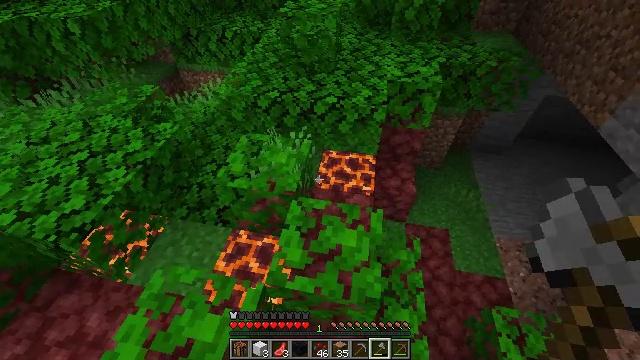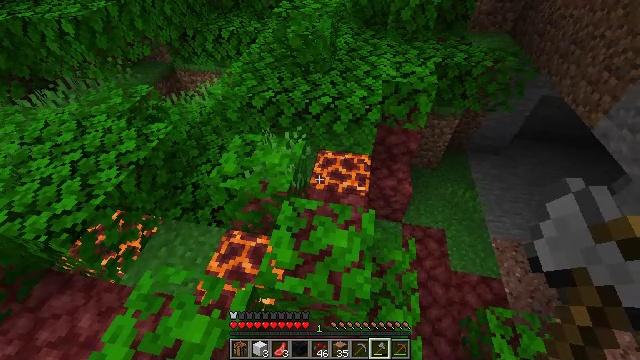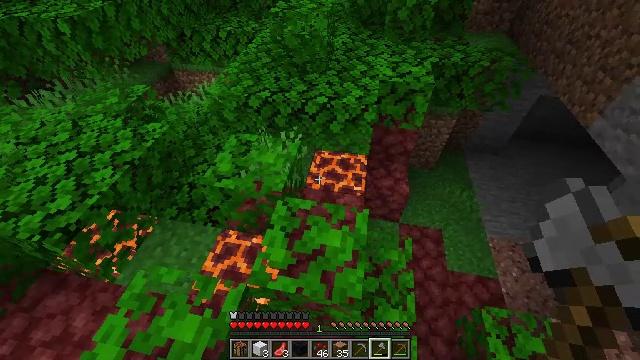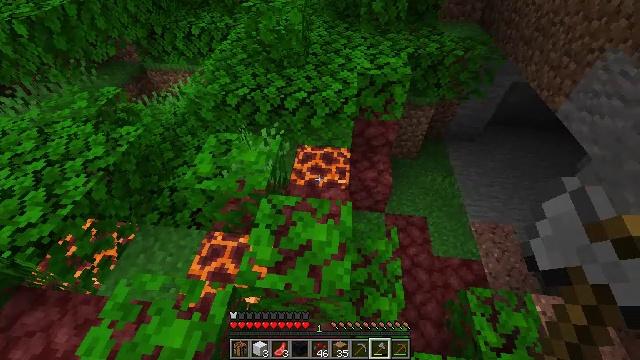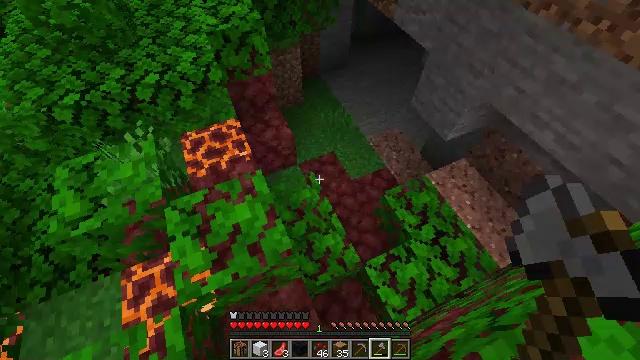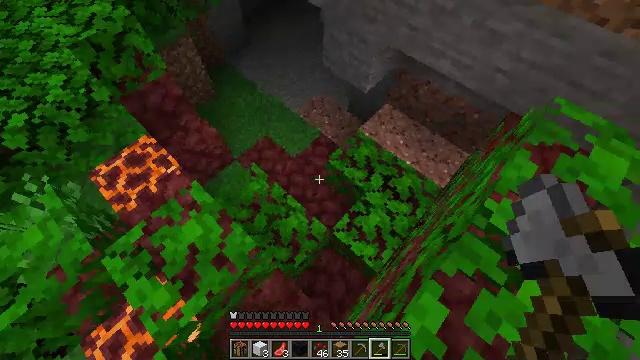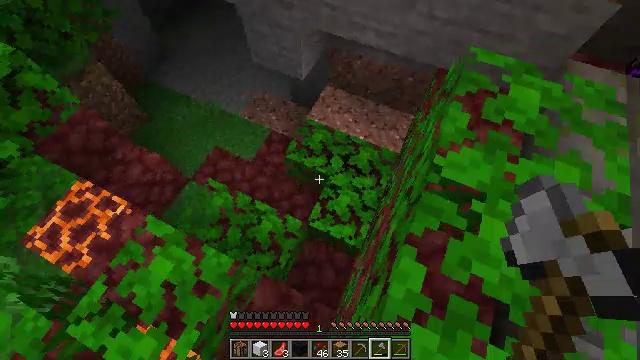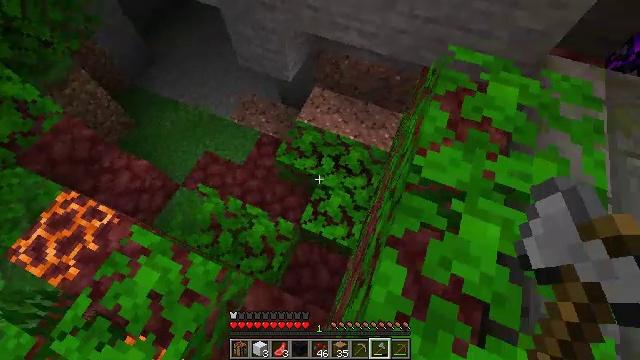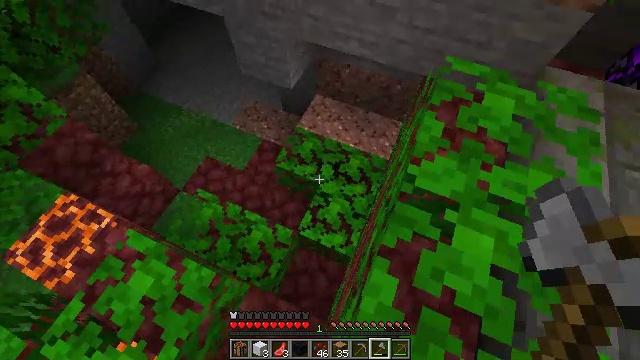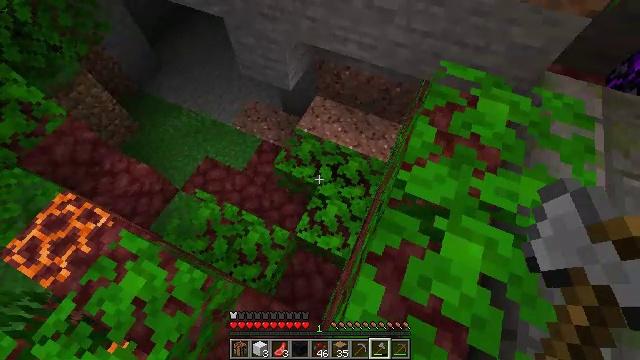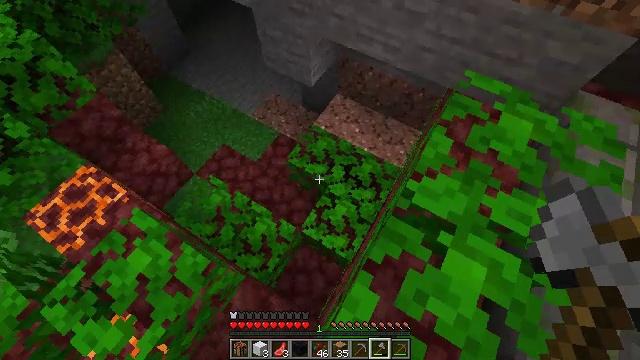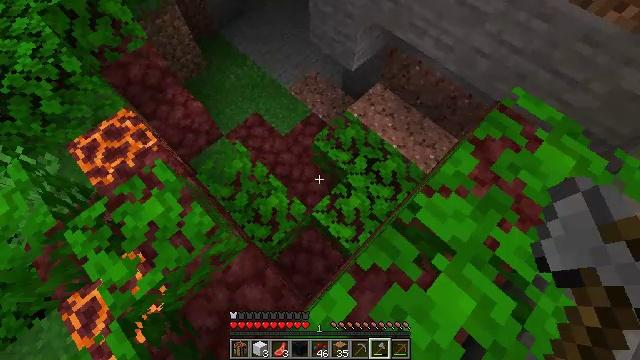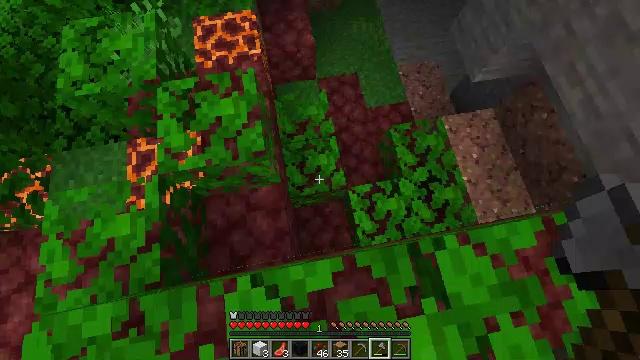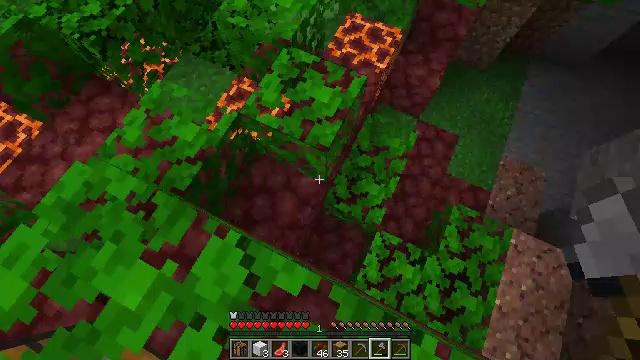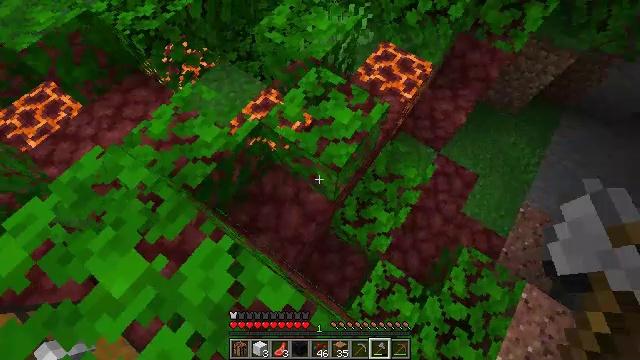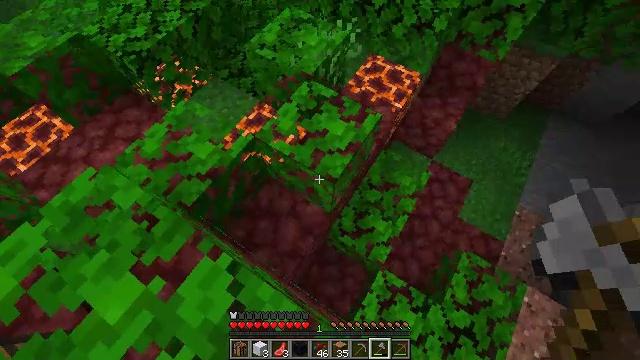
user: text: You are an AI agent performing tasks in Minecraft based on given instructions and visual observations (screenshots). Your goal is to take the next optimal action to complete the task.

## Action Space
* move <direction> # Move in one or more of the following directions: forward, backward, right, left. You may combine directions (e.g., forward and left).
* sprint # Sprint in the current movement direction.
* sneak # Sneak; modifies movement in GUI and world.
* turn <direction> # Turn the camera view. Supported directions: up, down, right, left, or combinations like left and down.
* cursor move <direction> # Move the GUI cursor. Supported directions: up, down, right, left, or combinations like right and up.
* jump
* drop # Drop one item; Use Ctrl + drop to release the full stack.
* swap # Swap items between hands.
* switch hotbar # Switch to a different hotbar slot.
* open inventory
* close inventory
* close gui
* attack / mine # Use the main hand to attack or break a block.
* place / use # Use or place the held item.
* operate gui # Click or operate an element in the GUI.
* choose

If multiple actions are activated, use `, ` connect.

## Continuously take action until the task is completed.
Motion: motion action
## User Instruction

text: Mine the jungle leaves to get saplings or sticks.
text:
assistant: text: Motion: move right, sneak
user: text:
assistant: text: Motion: move right, sneak
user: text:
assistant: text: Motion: move right, sneak, turn right and down
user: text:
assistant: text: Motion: move right, sneak, turn right and down
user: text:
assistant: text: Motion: move right, sneak, turn right and down
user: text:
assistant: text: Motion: move right, sneak, turn right and down
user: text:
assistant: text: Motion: move right, sneak, turn right
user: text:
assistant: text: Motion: move right, sneak, turn left and up
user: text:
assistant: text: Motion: move forward and move right, sneak
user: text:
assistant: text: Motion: move forward and move right, sneak, turn left
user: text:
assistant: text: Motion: move forward and move right, sneak, turn left and down
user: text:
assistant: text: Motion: move forward and move right, sneak, turn left and down
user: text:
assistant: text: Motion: move forward, sneak, turn left and up
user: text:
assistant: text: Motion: sneak, turn left and up
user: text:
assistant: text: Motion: move left, sneak, turn right and up
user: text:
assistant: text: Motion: move left, sneak, turn up
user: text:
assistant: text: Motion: move left, sneak
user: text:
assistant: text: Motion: move left, sneak
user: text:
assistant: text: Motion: move left, sneak
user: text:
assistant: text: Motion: move left, sneak, turn left and up
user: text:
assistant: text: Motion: move forward and move left, sneak, turn left and up
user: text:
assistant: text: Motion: move forward and move left, sneak, turn left and up
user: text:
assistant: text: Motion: move forward, sneak, turn left and up
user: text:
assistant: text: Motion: move forward, sneak, turn up
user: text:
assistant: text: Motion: sneak
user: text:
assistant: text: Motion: sneak
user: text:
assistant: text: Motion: sneak
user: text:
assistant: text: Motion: no_op
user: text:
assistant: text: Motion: no_op
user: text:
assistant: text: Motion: no_op